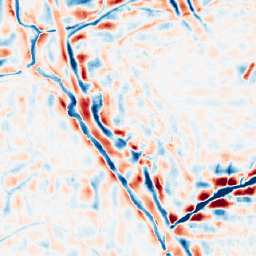
Category: wavelet
Decomposition family: wavelet_dwt
Decomposition parameters: wavelet: db4
level: 4
Upsampling method: area
Upsampling parameters: scale: 2
Upsampling scale: 2